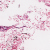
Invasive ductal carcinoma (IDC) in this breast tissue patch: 0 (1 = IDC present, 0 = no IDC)